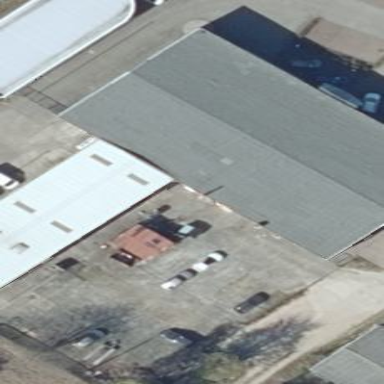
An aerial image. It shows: Commercial building with car shop.